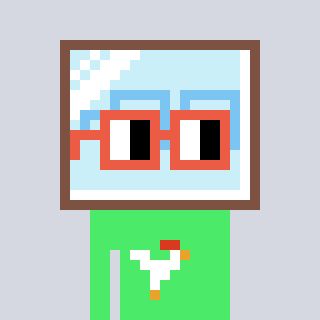
a pixel art character with square orange glasses, a mirror-shaped head and a teal-colored body on a cool background